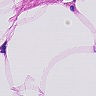
Metastatic tissue present: no